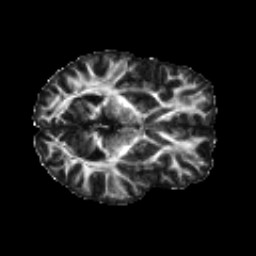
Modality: FA
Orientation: axial
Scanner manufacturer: siemens
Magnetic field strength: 3 T
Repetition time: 4.16 s
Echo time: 0.0806 s